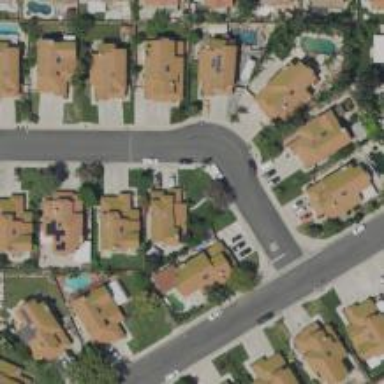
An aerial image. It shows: Residential road.